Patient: sex M, age 22
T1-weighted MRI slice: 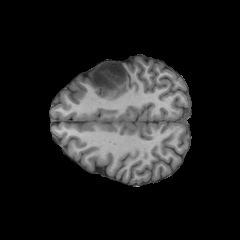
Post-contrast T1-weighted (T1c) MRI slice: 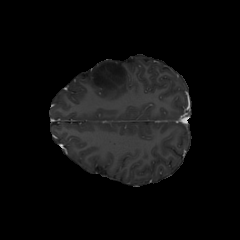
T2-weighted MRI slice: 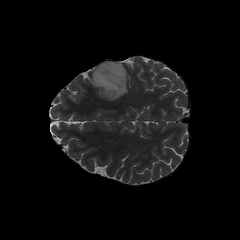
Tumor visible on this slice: yes
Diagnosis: Astrocytoma, IDH-mutant
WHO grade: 2